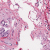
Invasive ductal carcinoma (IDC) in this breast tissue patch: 1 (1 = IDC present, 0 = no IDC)